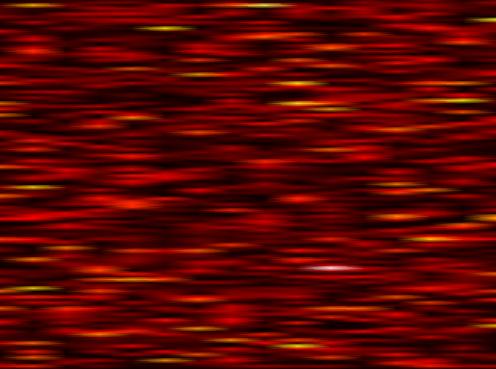
Label: UFMC